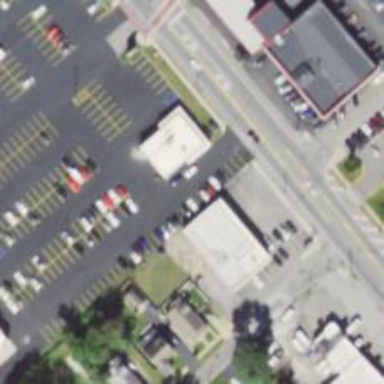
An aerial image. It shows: Car rental facility.